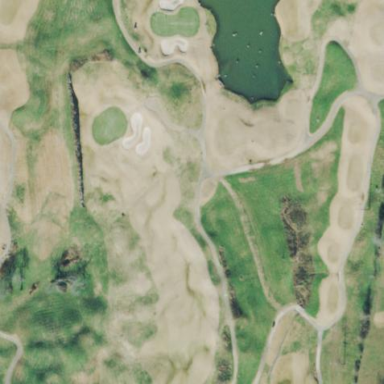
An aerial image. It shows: Rough area in golf course.